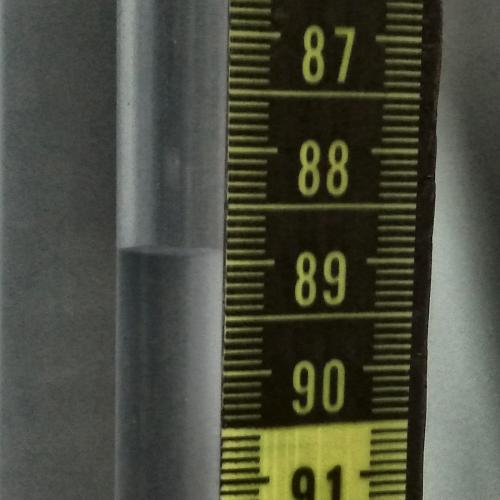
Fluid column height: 88.9 cm